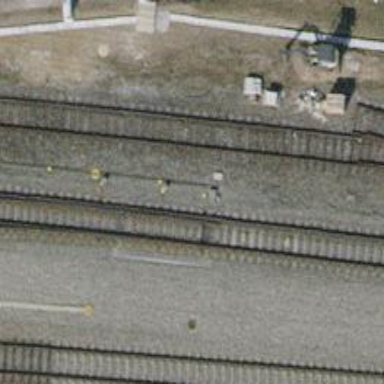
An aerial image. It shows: Railway switch.